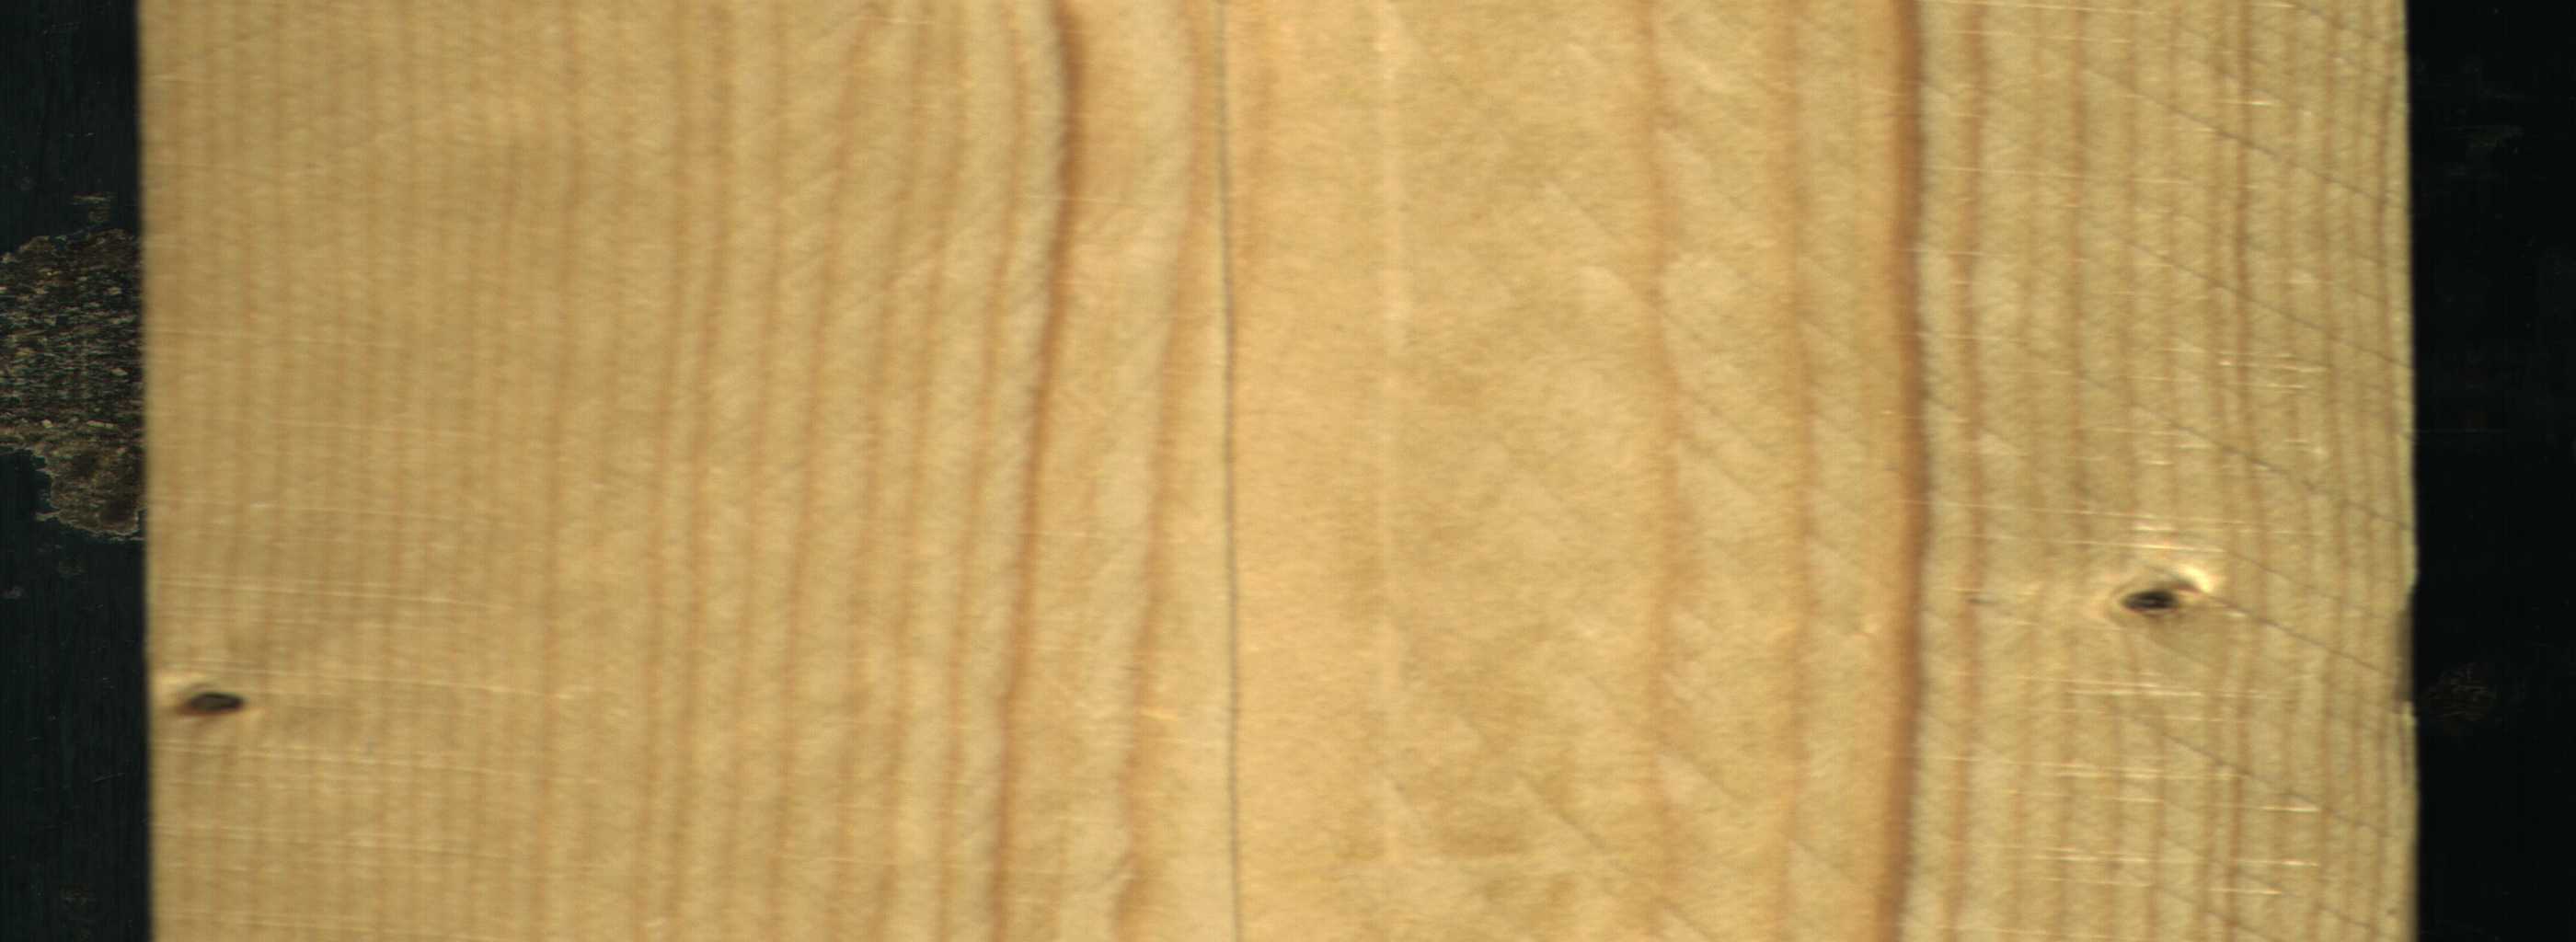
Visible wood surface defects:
Dead_Knot
Dead_Knot